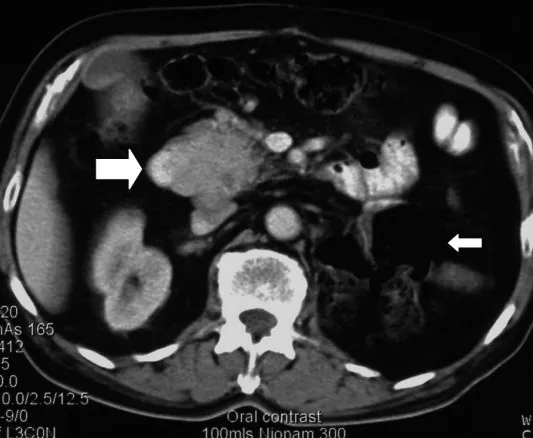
Abdominal CT scan. CT scan demonstrating the presence of a mass in the area of the pancreatic head and protruding into the duodenum (thick arrow) - note the previous left nephrectomy (thin arrow).
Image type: radiology (ct)